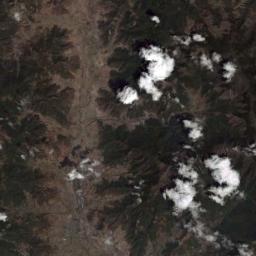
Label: cloud